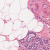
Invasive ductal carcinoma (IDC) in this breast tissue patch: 0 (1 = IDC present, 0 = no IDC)